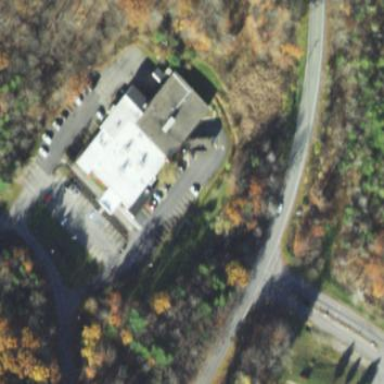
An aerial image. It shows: Clinic building providing healthcare services.